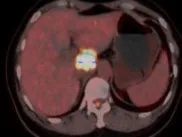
Baseline PET-CT imaging and pathologic results. (D) Hematoxylin and eosin staining on hepatopancreatic lesions under endoscopic ultrasound showed poorly differentiated carcinoma.
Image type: radiology (pet)